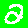
Digit: 2